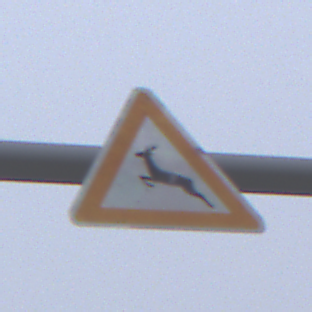
Verkehrszeichen: WildwechselRechts
Umgebung: Outdoor, RoadRail
Tageszeit: MorningAfternoon
Wetter: Overcast
Licht: Natural
Jahreszeit: NotSpecified
Kontrast: LowContrast